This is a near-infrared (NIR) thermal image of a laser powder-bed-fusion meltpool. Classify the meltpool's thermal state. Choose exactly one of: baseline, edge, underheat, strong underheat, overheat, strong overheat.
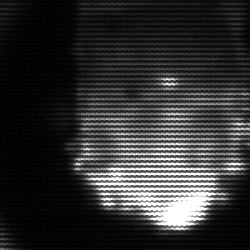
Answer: baseline